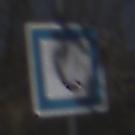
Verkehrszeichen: Fernsprecher
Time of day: Midday
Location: Outdoor (Nature)
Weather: Clear
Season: NotSpecified
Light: Natural